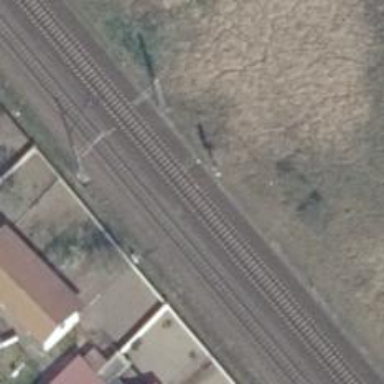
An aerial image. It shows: Railway signal.